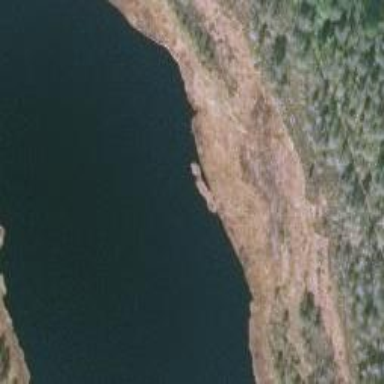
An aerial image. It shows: Lake with natural water.